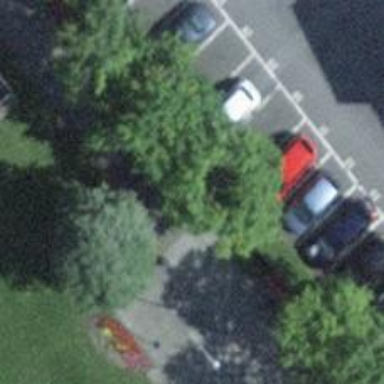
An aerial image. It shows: Red bench.